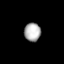
Tissue: lung
Cell type: Endothelial cells
Senescence score: 0.6359
Nuclear area (px): 296
Mean DAPI intensity: 176.561